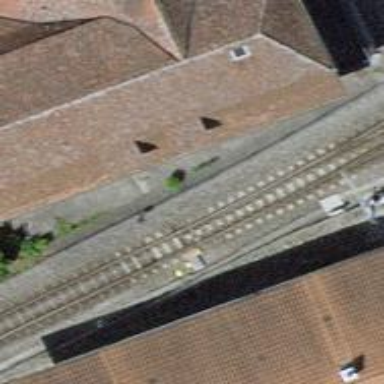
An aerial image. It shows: Railway switch.